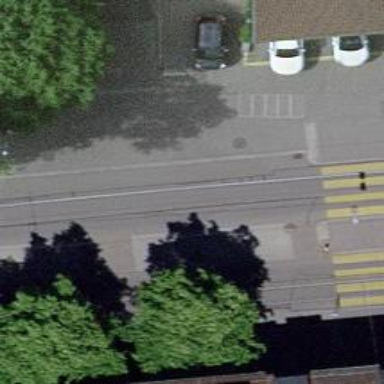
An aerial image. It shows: Tram level crossing on the railway.